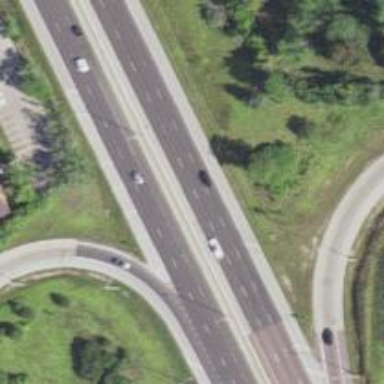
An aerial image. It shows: Asphalt motorway.